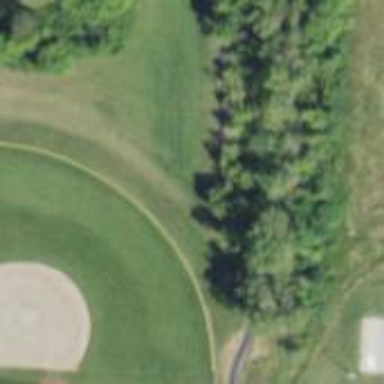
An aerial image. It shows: Baseball pitch for leisure and sports activities.